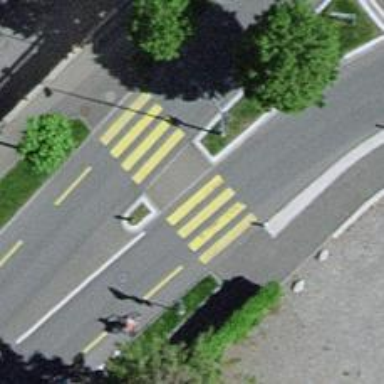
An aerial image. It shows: Zebra crossing on the road.